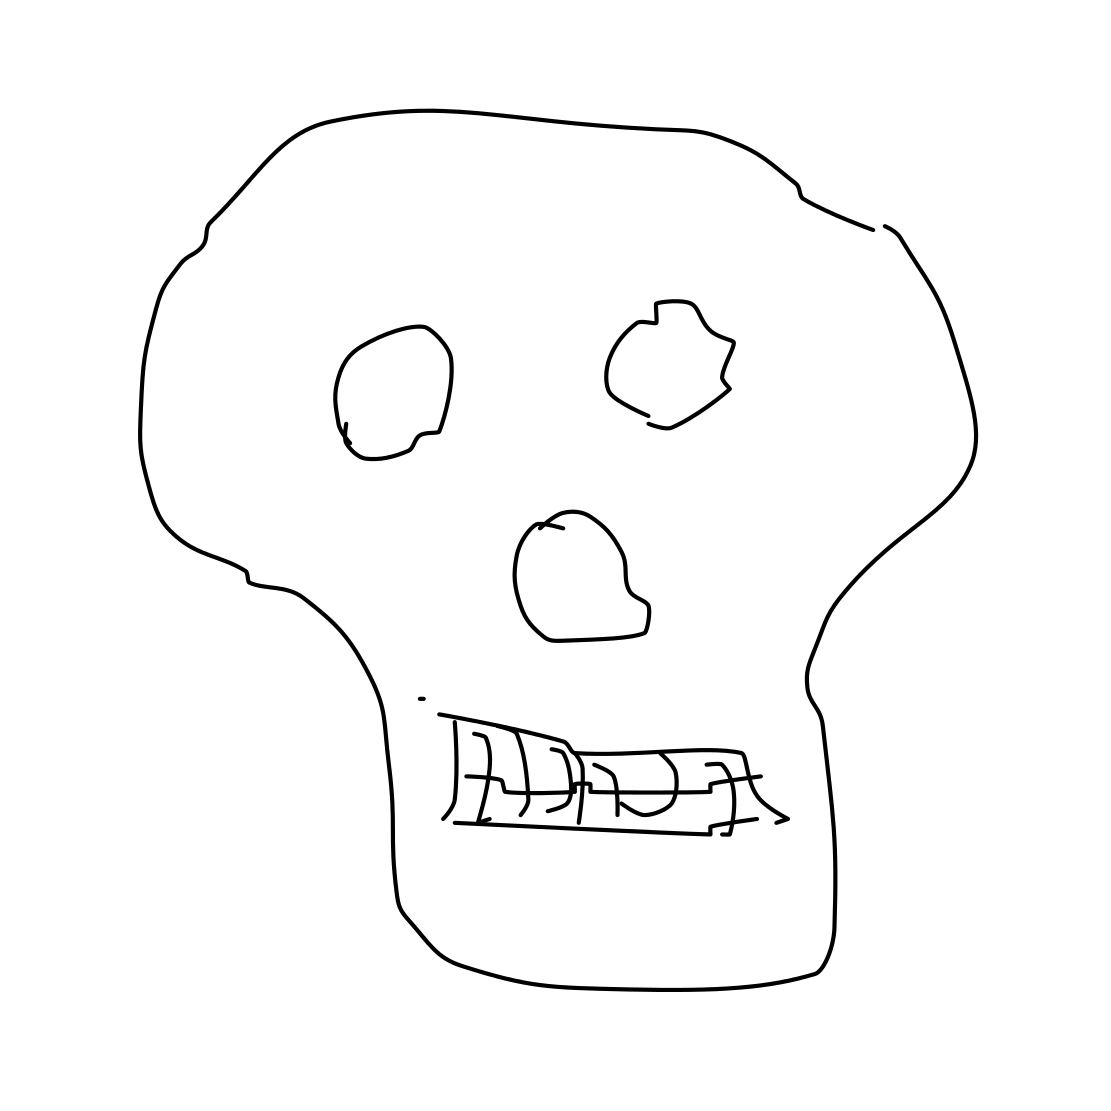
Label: human-skeleton